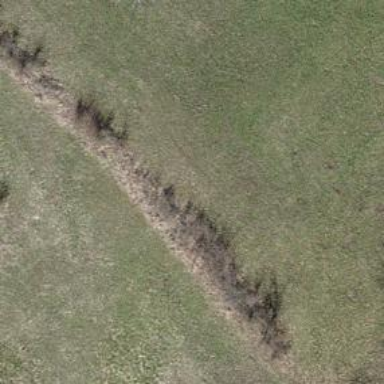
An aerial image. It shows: Hedge barrier.